Aerial crown-view tile of a tropical tree (Barro Colorado Island, Panama), acquired 20240918:
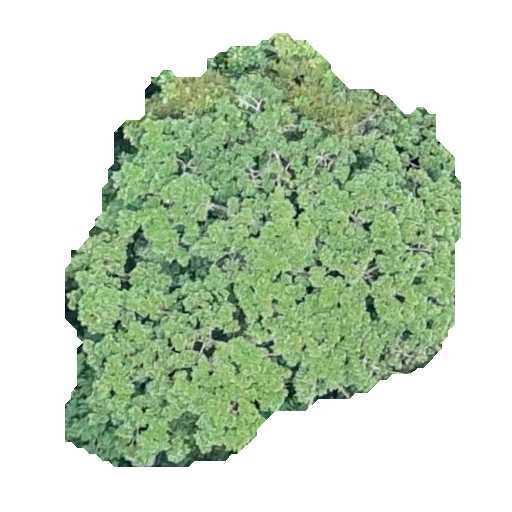
Species: Simarouba amara
GBIF accepted scientific name: Simarouba amara
Crown area: 194.574 m²